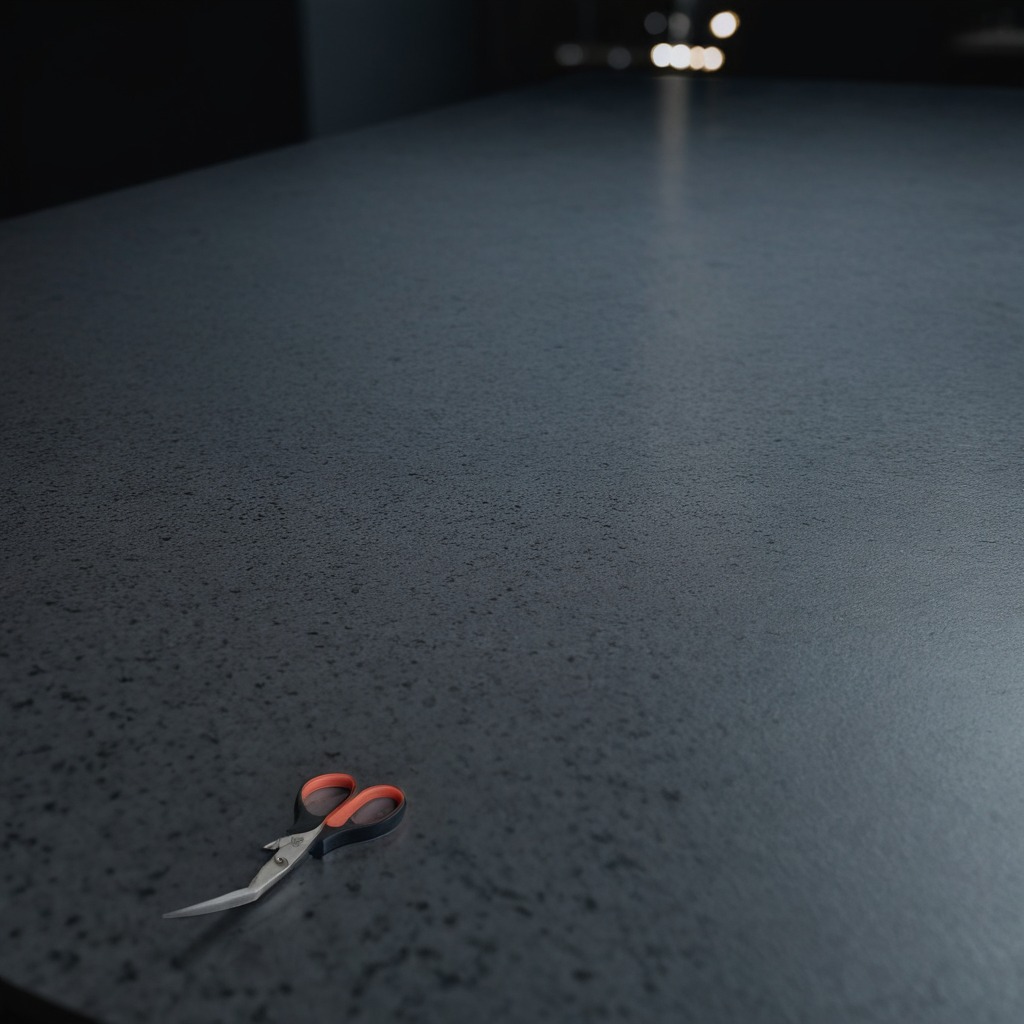
A scissor lies on the clean granite table inside a workshop at night.